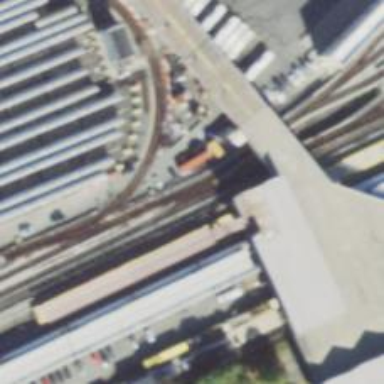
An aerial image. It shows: Electrified rail passing through service yard.